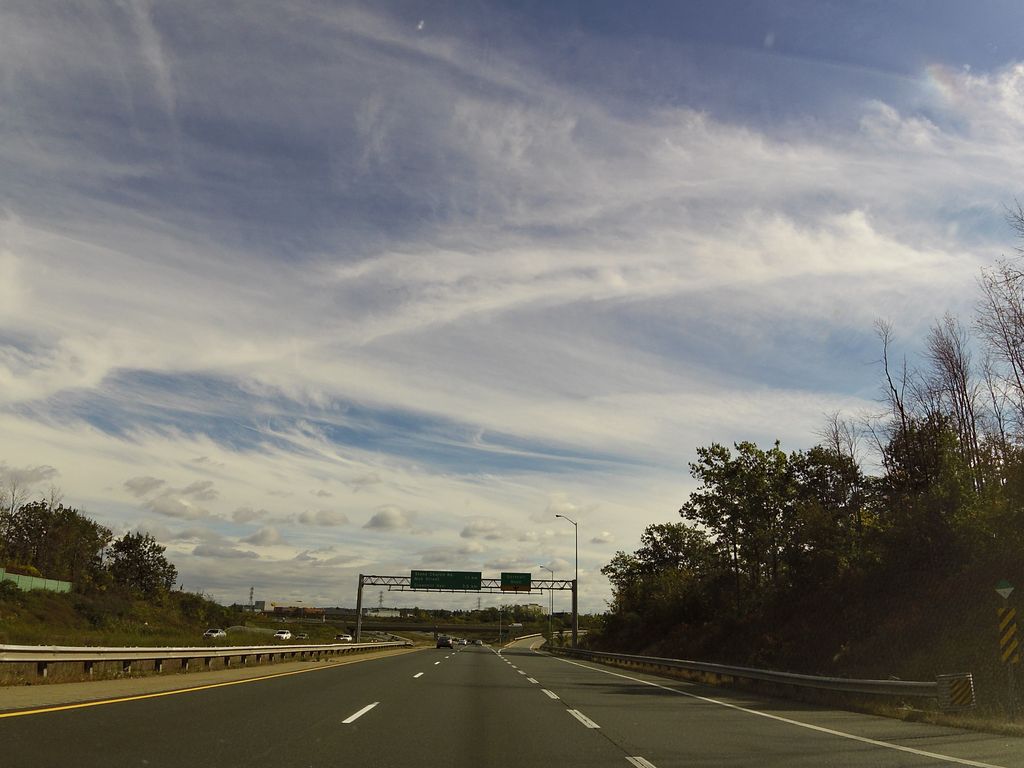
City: hamilton